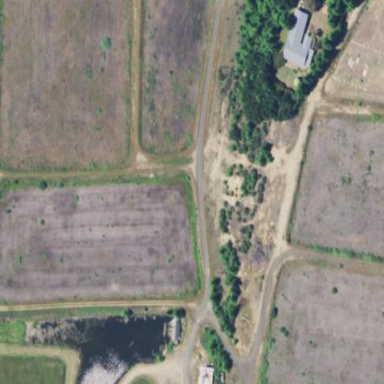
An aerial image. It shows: Farmland where cranberries are grown.